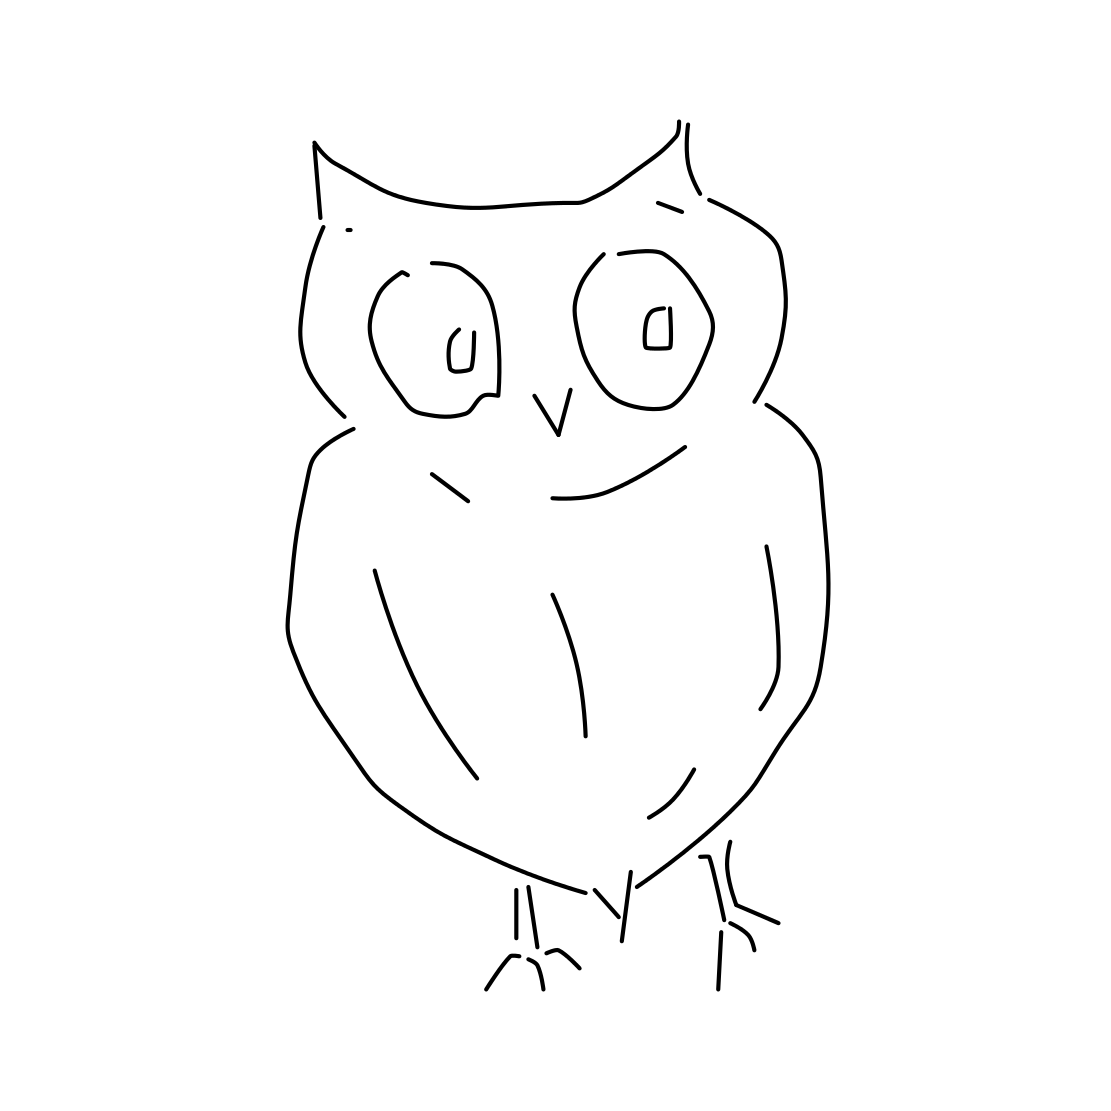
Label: owl